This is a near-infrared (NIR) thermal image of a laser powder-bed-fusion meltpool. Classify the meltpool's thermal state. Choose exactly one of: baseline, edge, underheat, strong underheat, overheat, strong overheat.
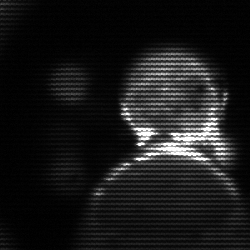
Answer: baseline